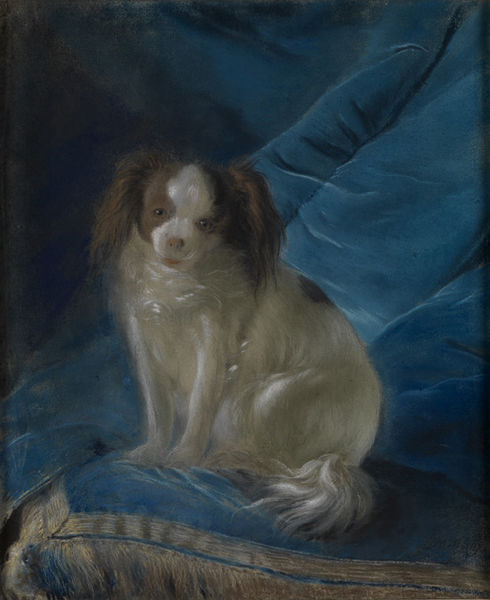
Titel: Bellamina, Schoßhündchen der Markgräfin Karoline Luise von Baden
Künstler: Josef Melling
Standort: Karlsruhe
Institution: Staatliche Kunsthalle Karlsruhe
Schlagwörter: blue, curtain, cushion, fringe, oil, velvet, white, painting, blanket, eyes, dog, genre, heart, sweet, puppy, lovely